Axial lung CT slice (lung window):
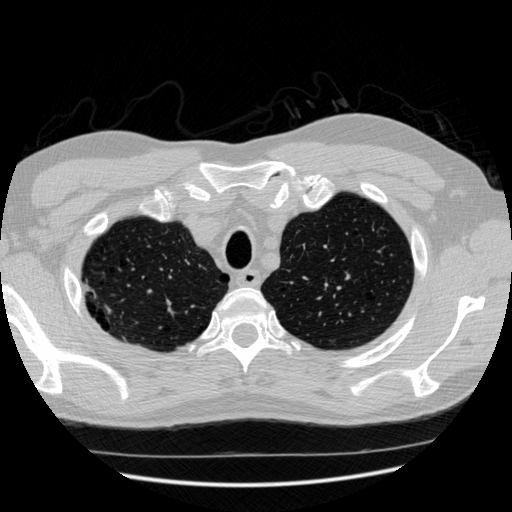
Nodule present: no